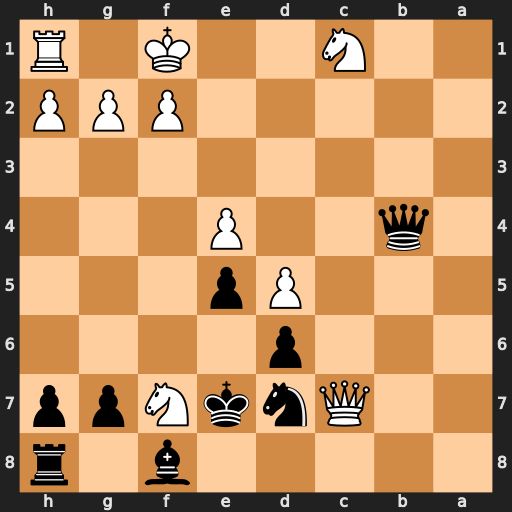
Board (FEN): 5b1r/2QnkNpp/3p4/3Pp3/1q2P3/8/5PPP/2N2K1R
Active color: b
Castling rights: -
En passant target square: -
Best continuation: Qb5+ Kg1 Kxf7